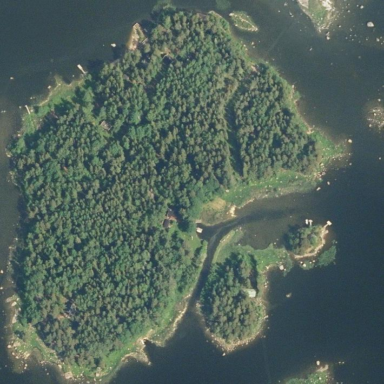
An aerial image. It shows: Islet along the natural coastline.